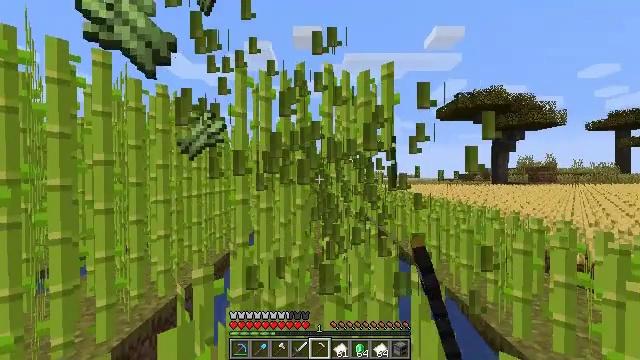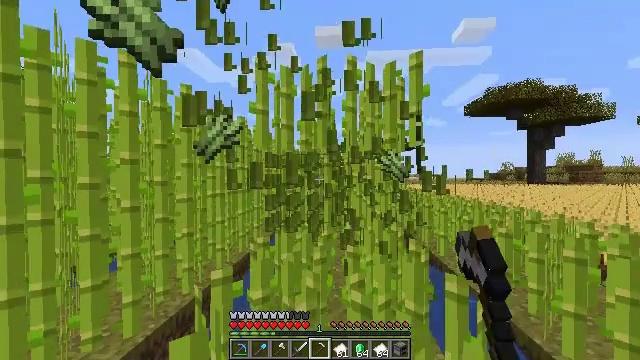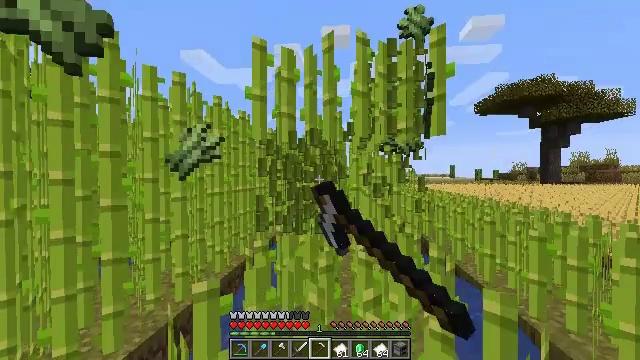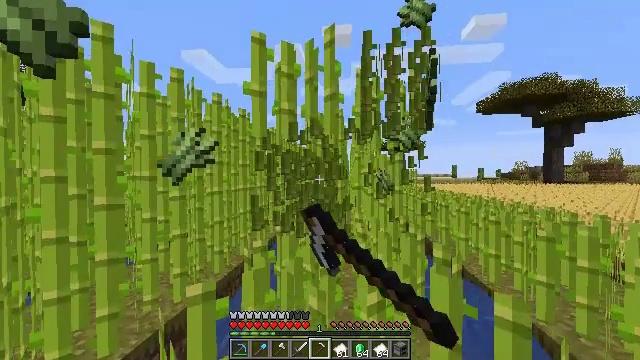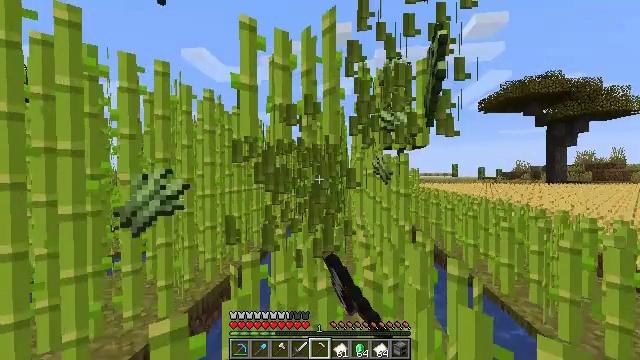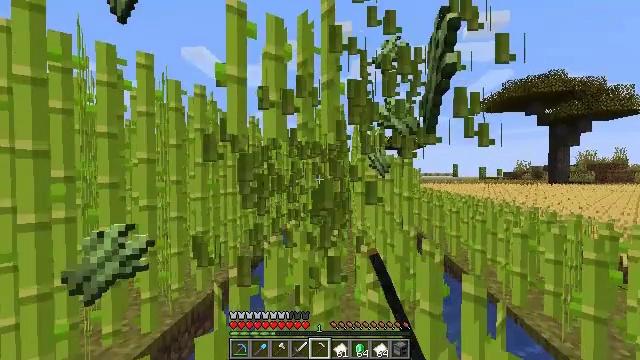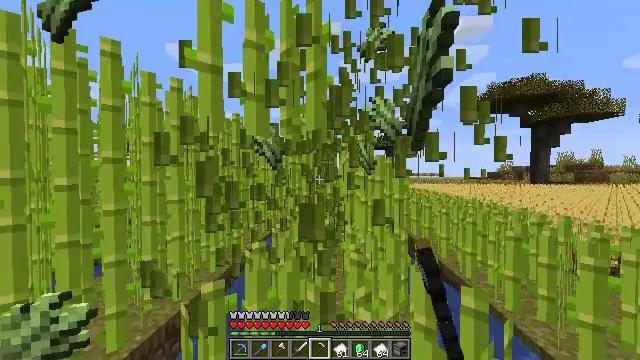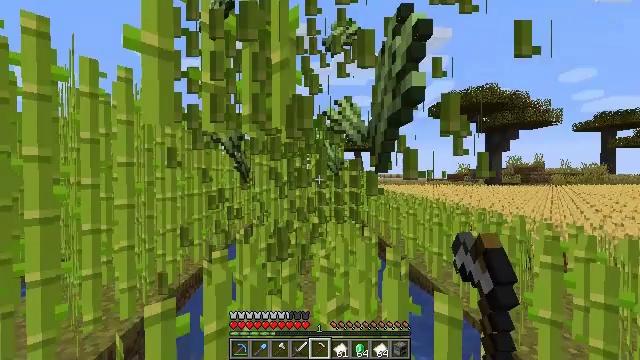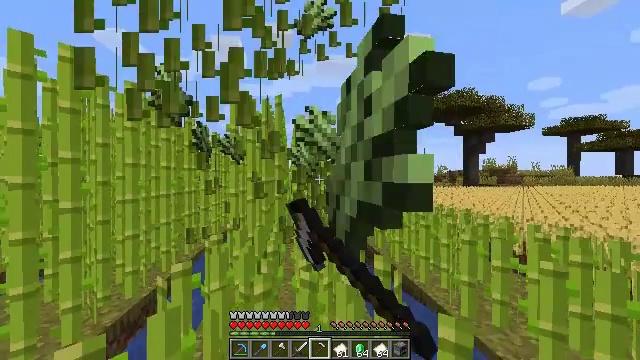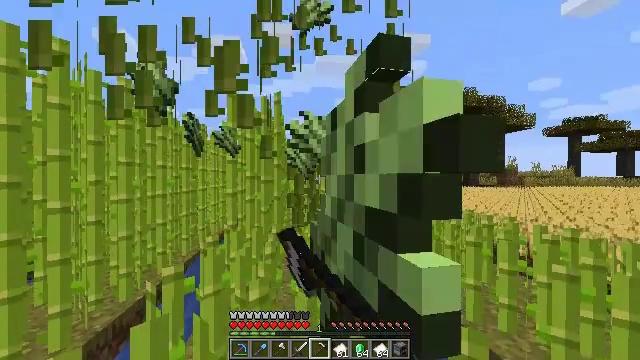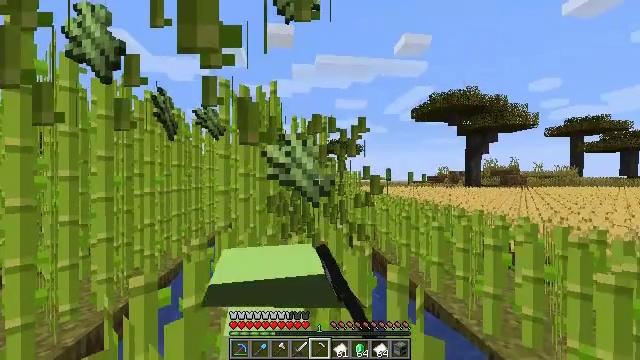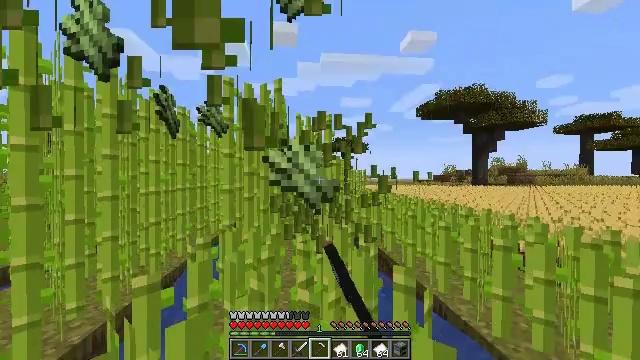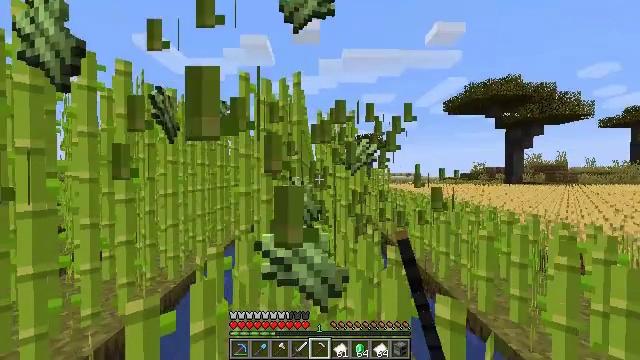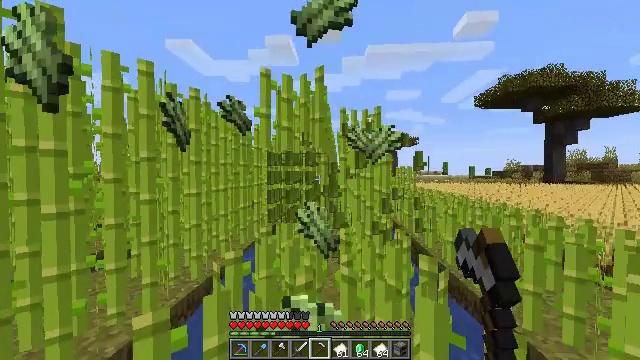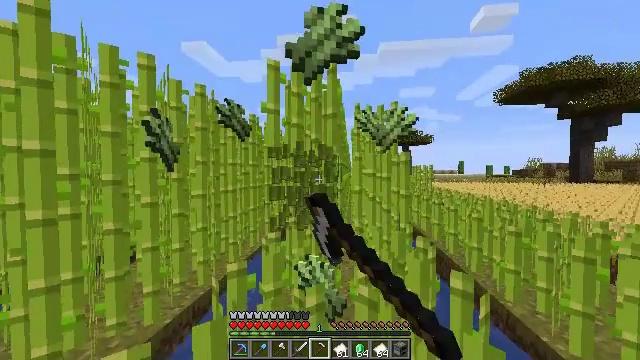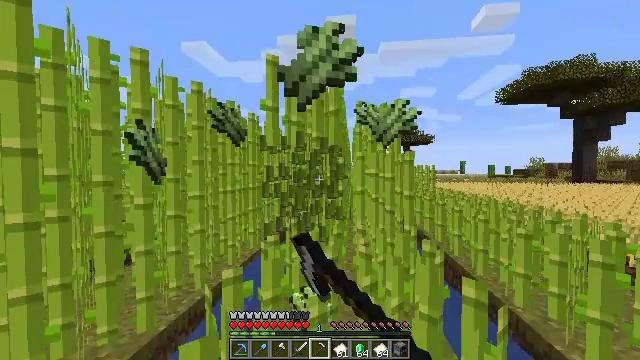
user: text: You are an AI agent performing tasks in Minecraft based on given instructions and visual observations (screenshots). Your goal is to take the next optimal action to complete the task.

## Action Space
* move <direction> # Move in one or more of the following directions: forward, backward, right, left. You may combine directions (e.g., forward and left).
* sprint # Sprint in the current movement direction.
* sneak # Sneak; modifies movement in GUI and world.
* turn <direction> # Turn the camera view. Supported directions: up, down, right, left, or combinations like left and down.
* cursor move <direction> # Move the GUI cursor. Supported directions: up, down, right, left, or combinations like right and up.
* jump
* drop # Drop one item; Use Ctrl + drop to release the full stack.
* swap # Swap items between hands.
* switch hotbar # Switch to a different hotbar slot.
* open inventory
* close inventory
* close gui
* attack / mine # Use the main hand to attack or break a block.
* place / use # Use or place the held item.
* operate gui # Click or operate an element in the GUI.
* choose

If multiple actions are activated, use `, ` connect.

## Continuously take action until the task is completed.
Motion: motion action
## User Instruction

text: Collect sugar cane near water sources.
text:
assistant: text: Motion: move forward, turn left, attack / mine
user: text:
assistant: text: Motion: move forward, turn left, attack / mine
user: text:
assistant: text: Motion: move forward, attack / mine
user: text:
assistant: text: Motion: move forward, attack / mine
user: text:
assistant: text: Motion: move forward, attack / mine
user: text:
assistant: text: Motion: move forward, turn right, attack / mine
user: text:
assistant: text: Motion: move forward, turn right, attack / mine
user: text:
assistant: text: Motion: move forward, turn right, attack / mine
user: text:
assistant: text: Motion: move forward, attack / mine
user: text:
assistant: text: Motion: move forward, attack / mine
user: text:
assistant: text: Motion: move forward, turn left, attack / mine
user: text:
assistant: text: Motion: move forward, turn left, attack / mine
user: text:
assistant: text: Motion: move forward, turn left, attack / mine
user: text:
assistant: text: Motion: move forward, turn left, attack / mine
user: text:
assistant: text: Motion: move forward, attack / mine
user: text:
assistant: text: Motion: move forward, attack / mine
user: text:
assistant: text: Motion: move forward, attack / mine
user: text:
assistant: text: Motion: move forward, turn right, attack / mine
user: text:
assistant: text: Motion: move forward, turn right, attack / mine
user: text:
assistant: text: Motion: move forward, turn right, attack / mine
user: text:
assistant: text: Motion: move forward, attack / mine
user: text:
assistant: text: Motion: move forward, attack / mine
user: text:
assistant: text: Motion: move forward, attack / mine
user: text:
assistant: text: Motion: move forward, attack / mine
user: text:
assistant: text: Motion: move forward, turn left, attack / mine
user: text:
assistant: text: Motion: move forward, turn left, attack / mine
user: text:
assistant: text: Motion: move forward, turn left, attack / mine
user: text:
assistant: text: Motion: move forward, attack / mine
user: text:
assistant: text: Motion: move forward, attack / mine
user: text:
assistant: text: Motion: move forward, attack / mine